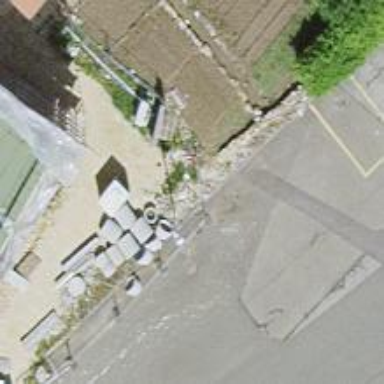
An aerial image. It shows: Waste disposal facility.